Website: lowes
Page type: customer-info-address
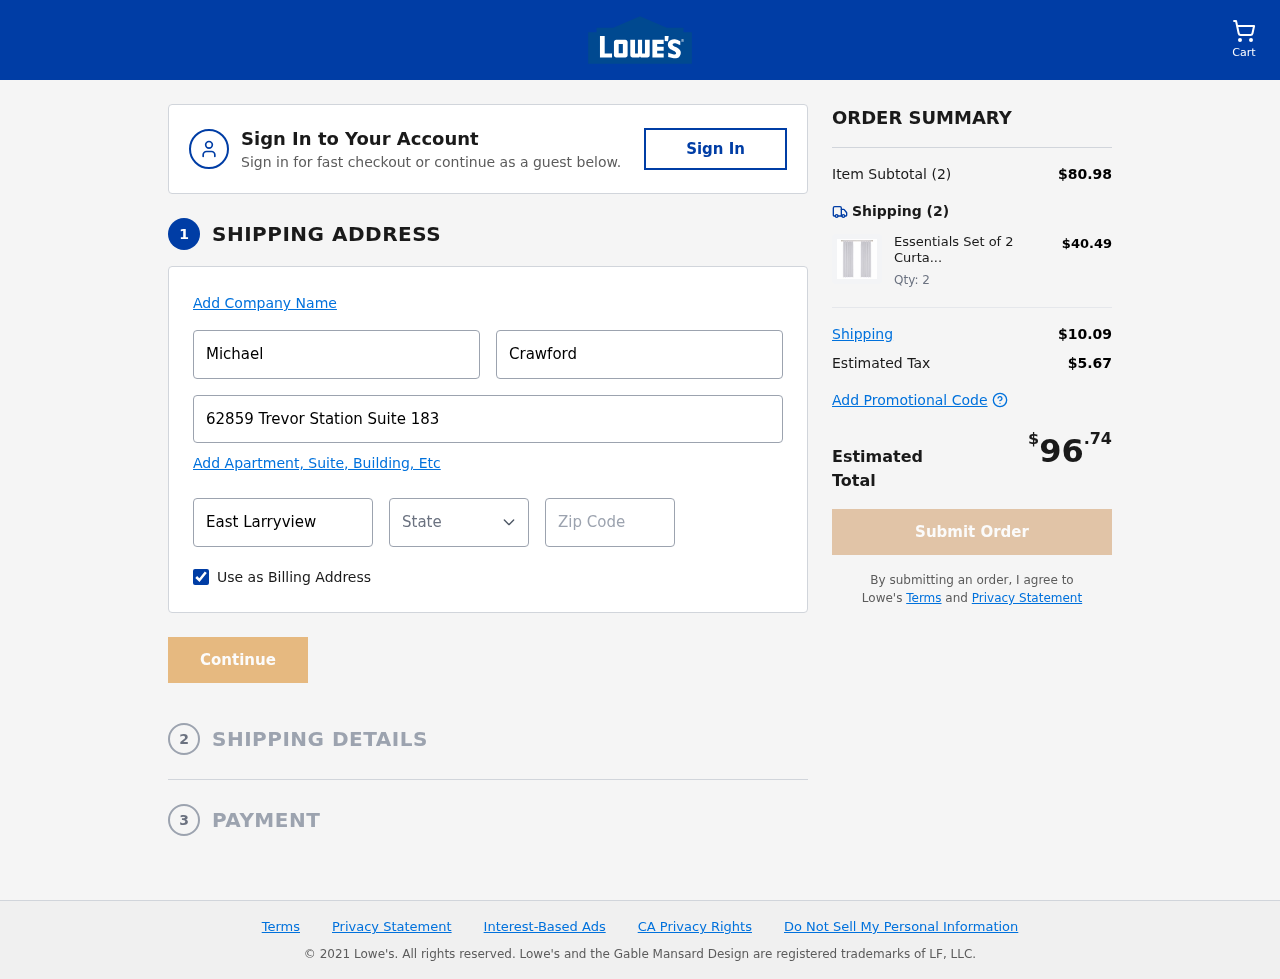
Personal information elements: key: PII_CITY
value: East Larryview
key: PII_FIRSTNAME
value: Michael
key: PII_LASTNAME
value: Crawford
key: PII_POSTCODE
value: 12506
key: PII_STATE_ABBR
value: TX
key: PII_STREET
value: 62859 Trevor Station Suite 183
Product elements: key: PRODUCT1_NAME
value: Essentials Set of 2 Curtains with Ruffle Tape, 245x140
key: PRODUCT1_PRICE
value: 40.49
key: PRODUCT1_QUANTITY
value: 2
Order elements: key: ORDER_NUM_ITEMS
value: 2
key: ORDER_SUBTOTAL
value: $80.98
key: ORDER_NUM_ITEMS2
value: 2
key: ORDER_SHIPPING_COST
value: $10.09
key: ORDER_TAX
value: $5.67
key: ORDER_TOTAL
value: $96.74